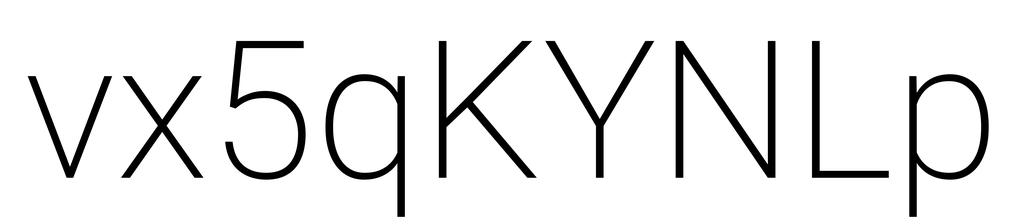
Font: Roboto_ExtraLight